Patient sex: M
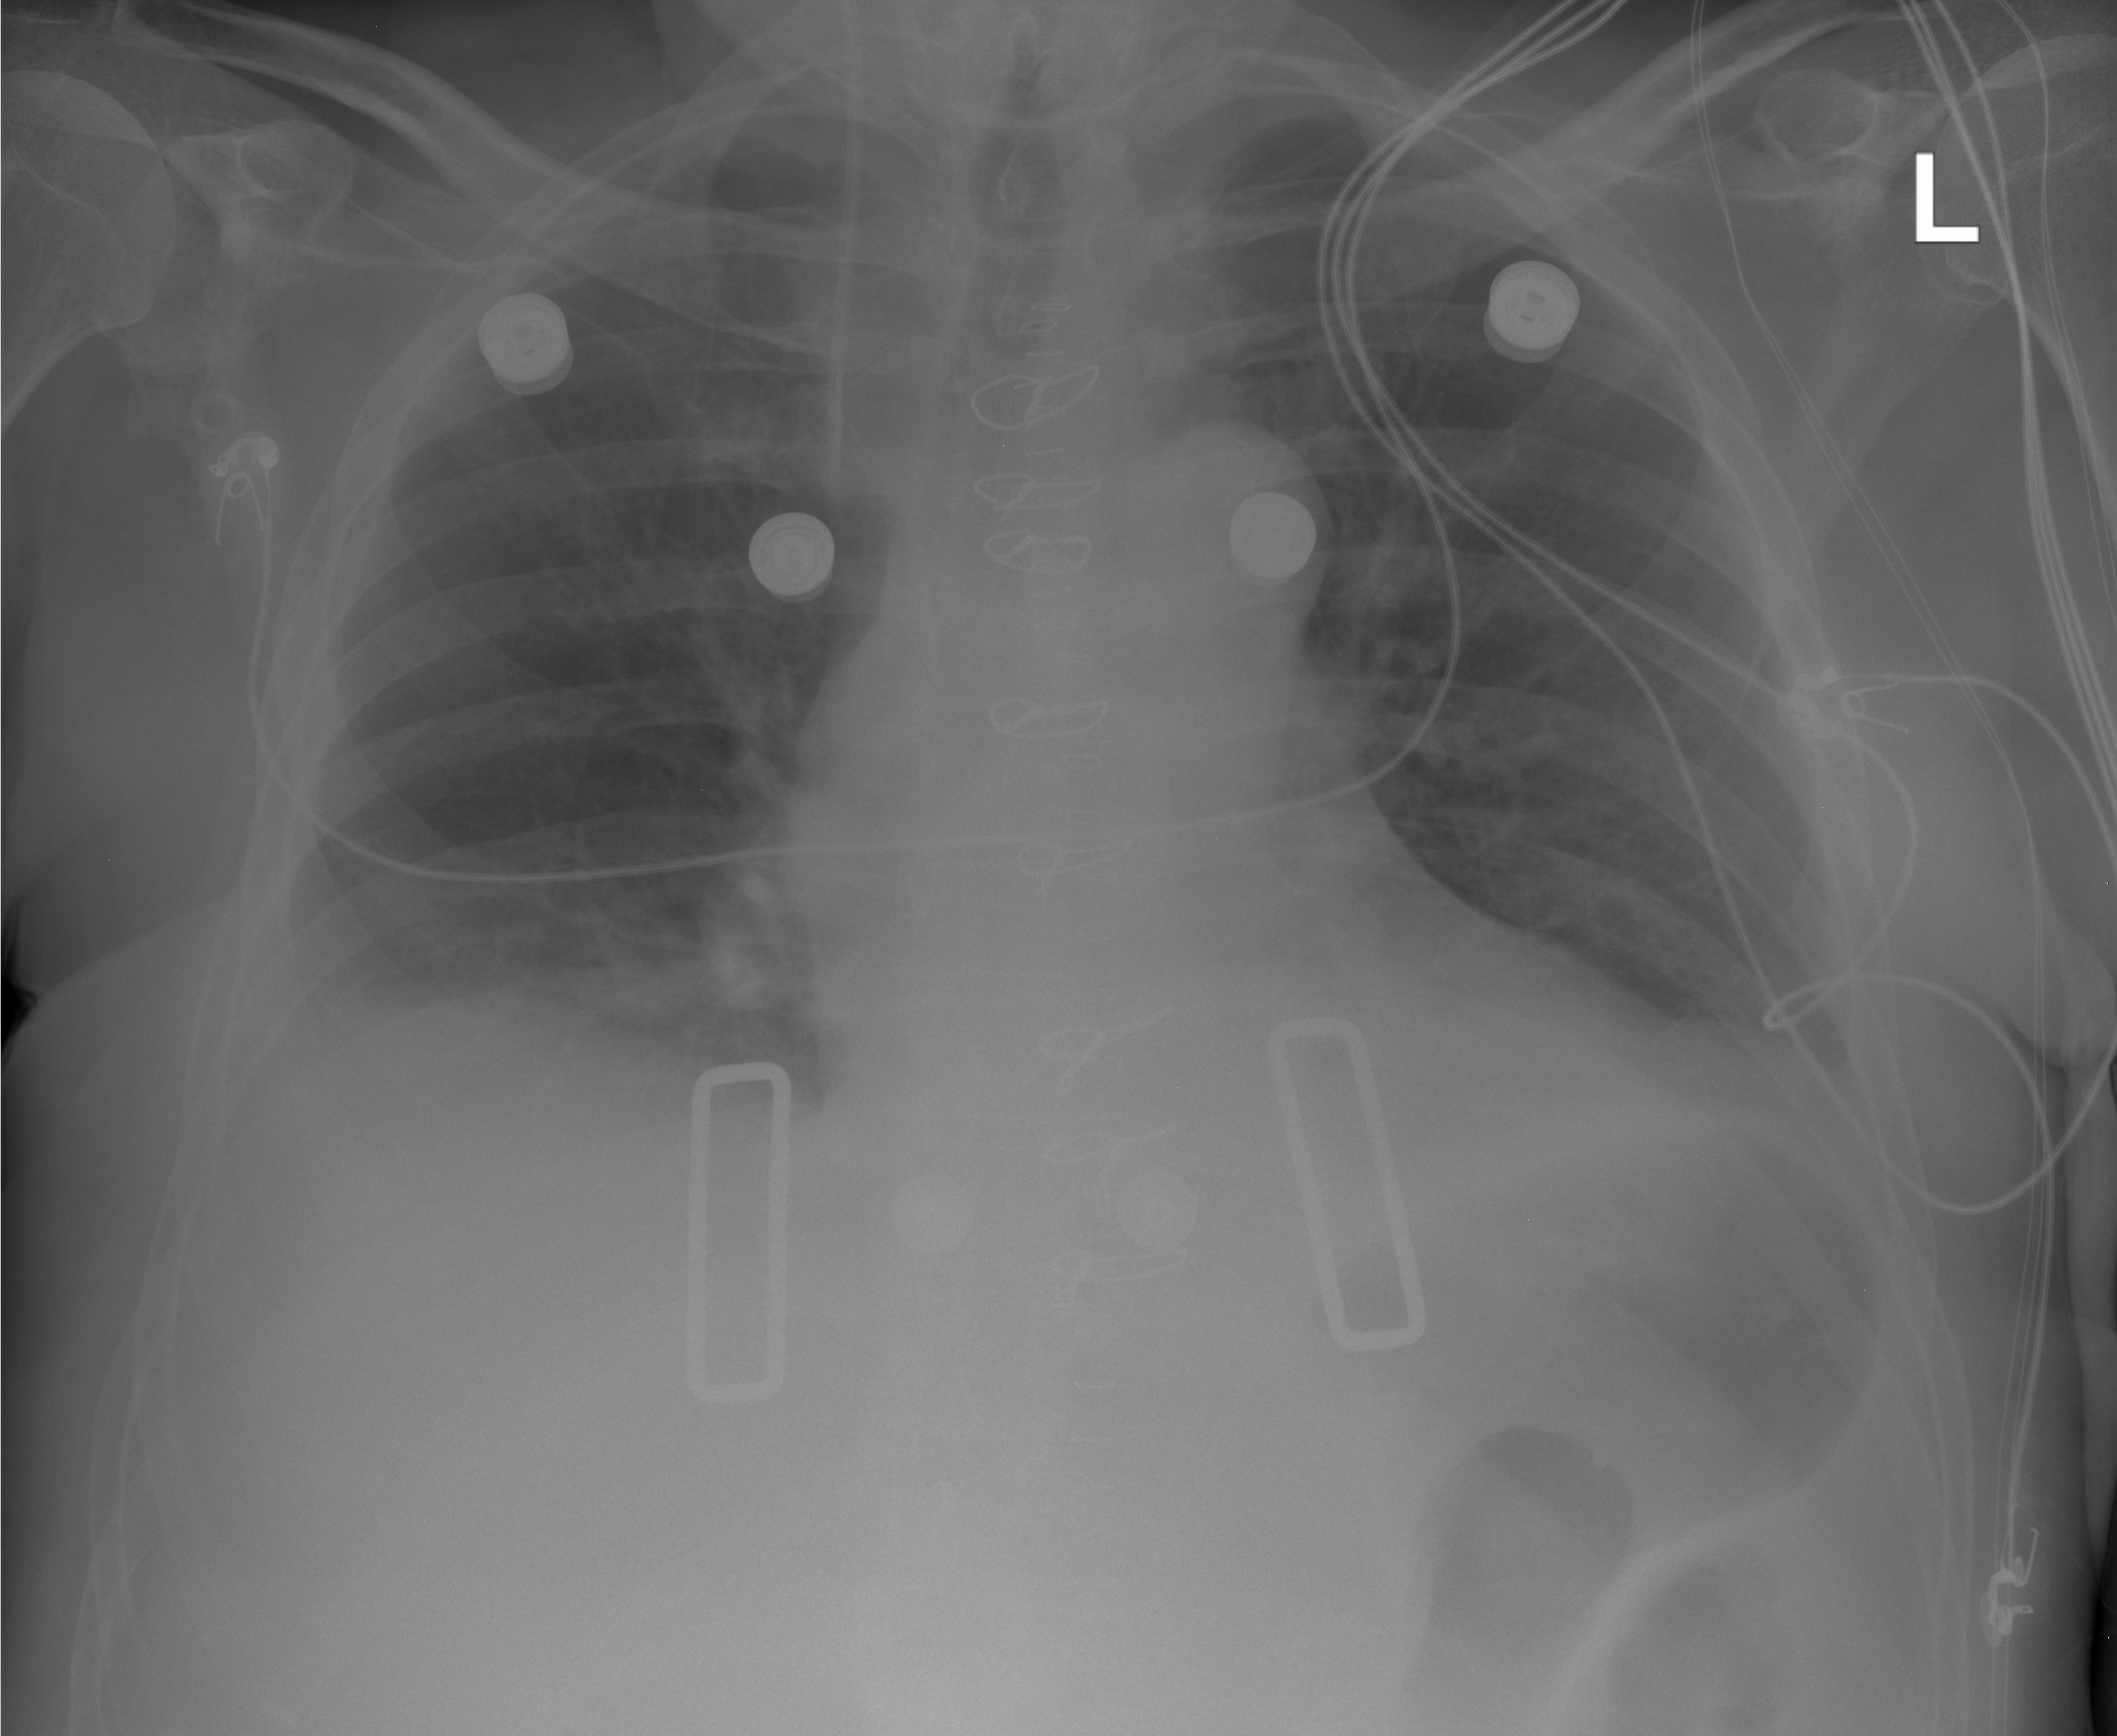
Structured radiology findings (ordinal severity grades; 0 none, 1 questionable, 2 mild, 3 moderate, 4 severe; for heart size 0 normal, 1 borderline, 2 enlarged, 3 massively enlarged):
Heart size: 1
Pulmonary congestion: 0
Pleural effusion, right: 2
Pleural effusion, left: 2
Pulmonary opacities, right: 0
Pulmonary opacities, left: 0
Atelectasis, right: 2
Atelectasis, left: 0